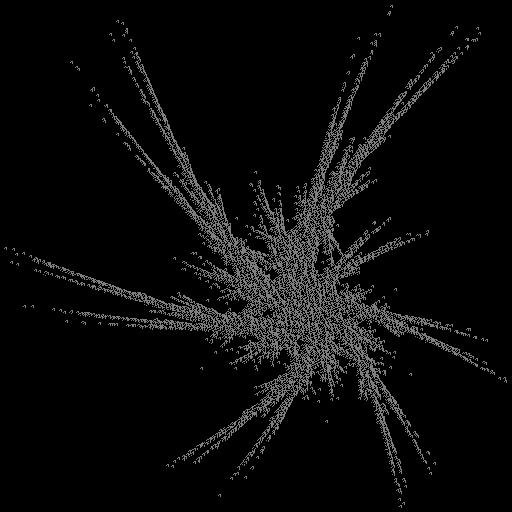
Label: gaku